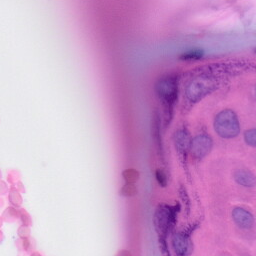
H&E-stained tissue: Skin